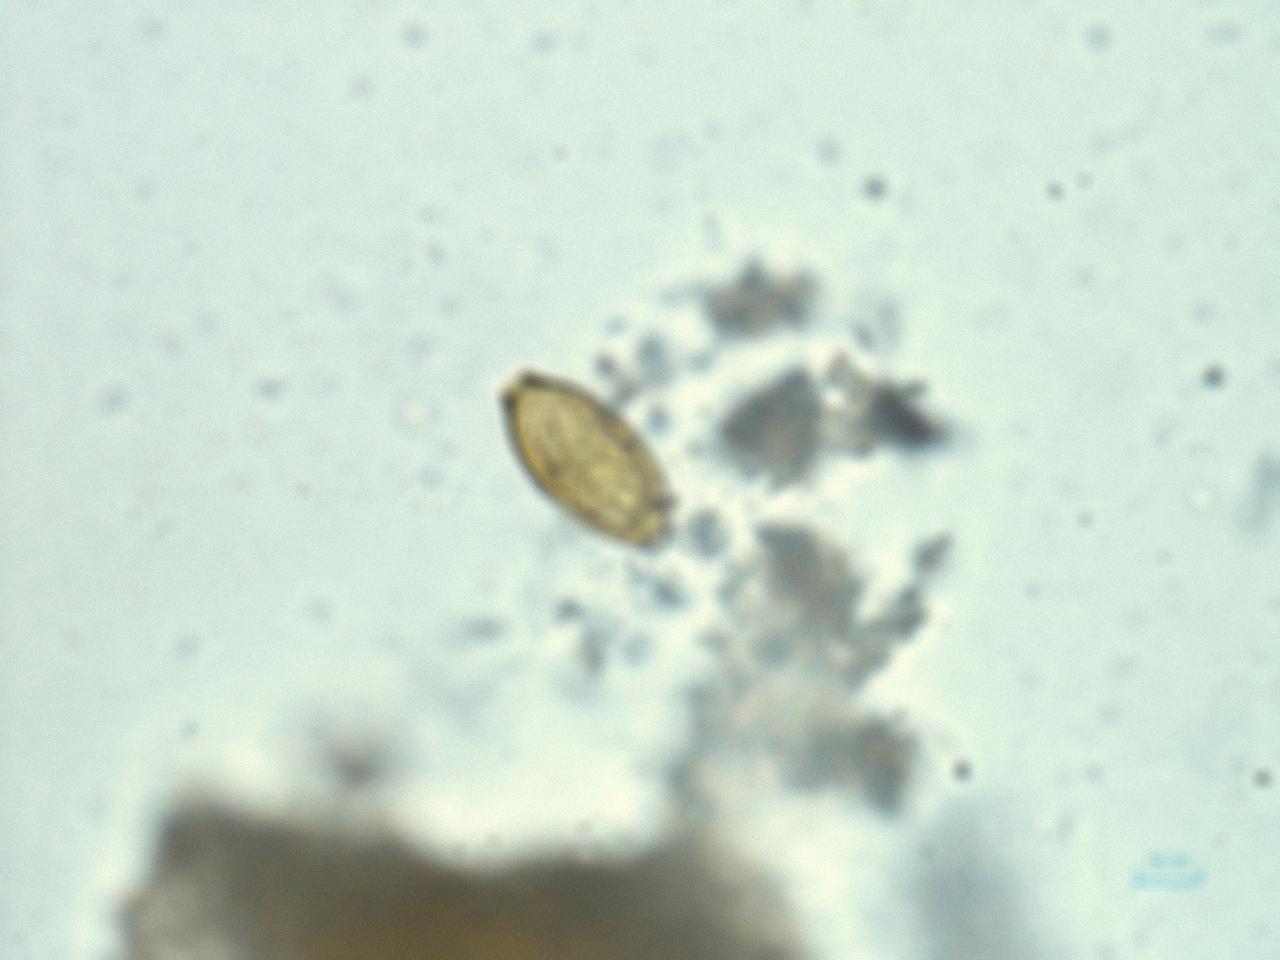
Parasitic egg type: Trichuris trichiura